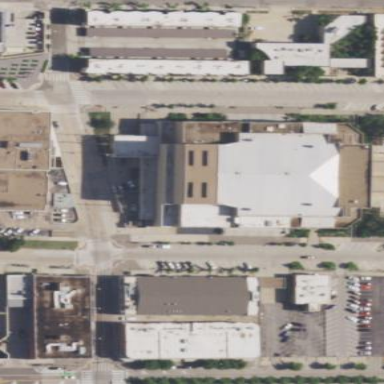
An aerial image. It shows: There is theatre building.